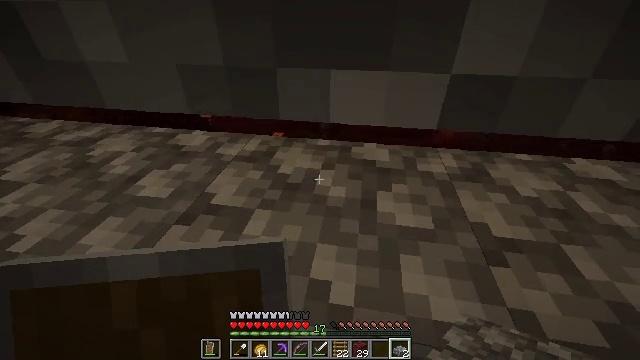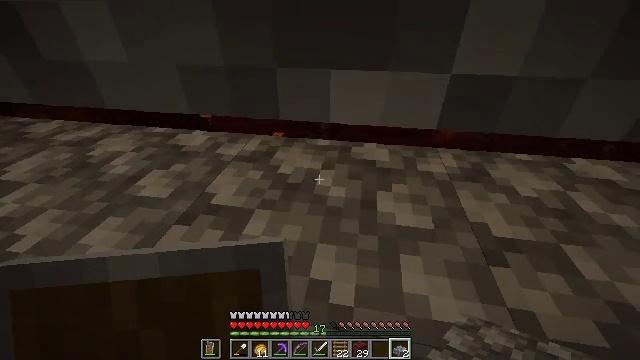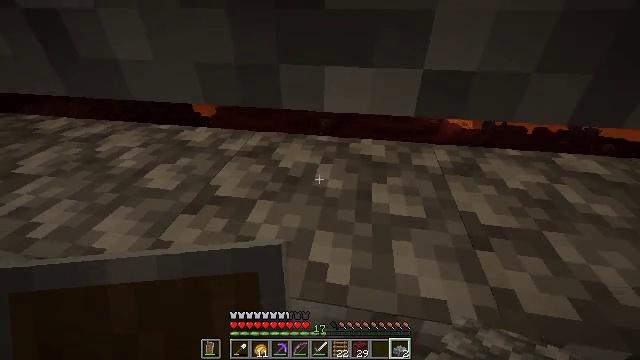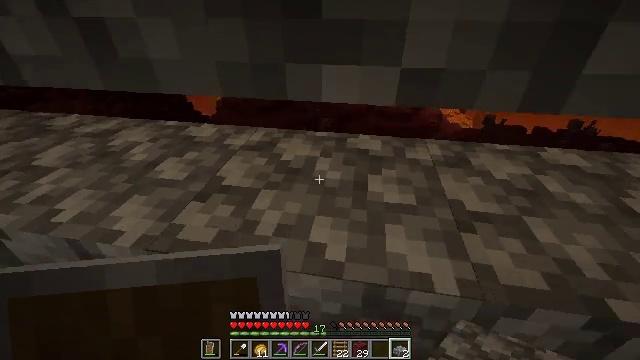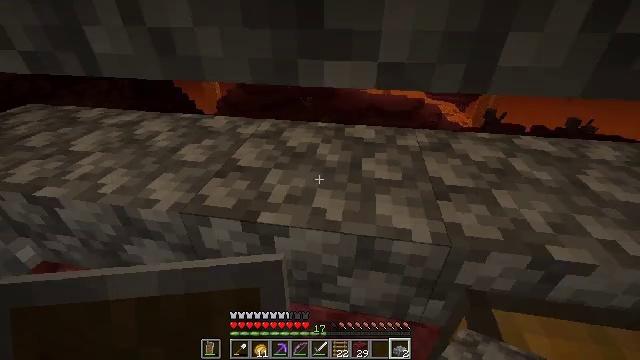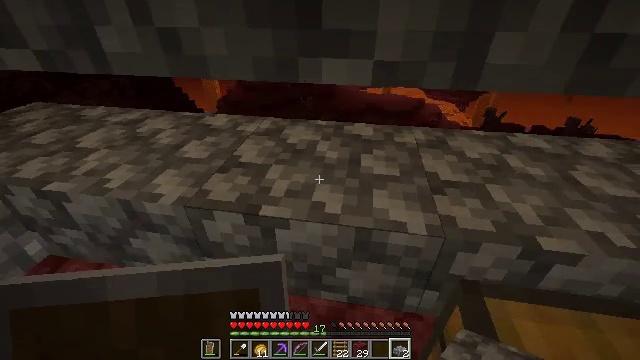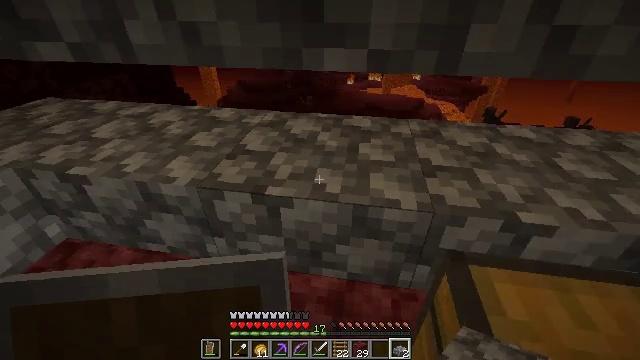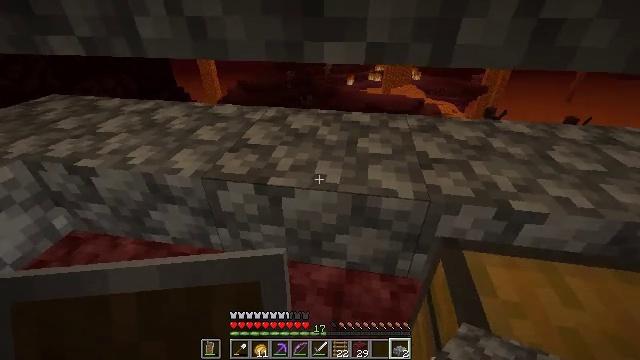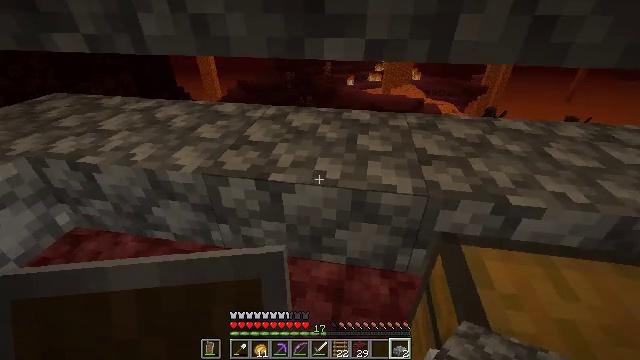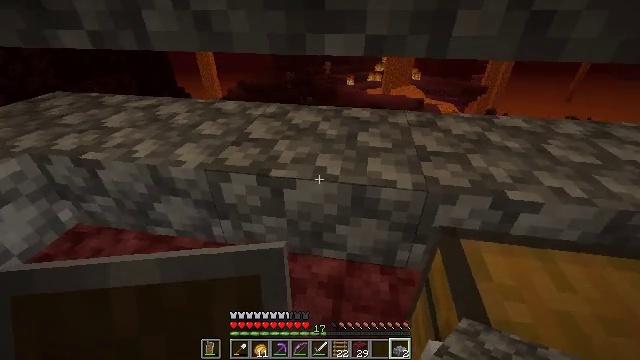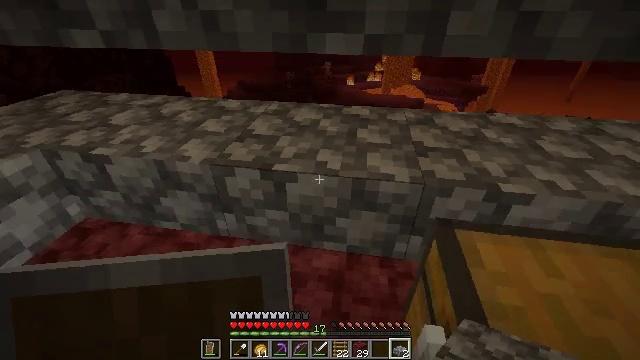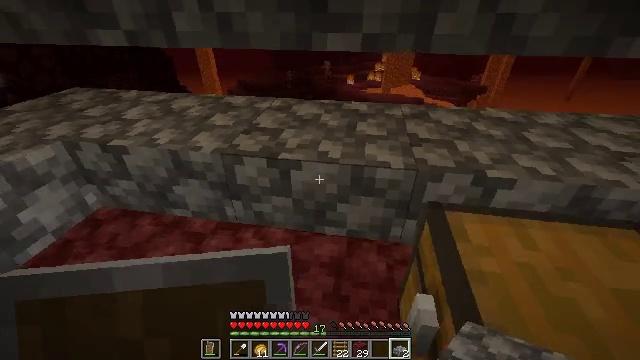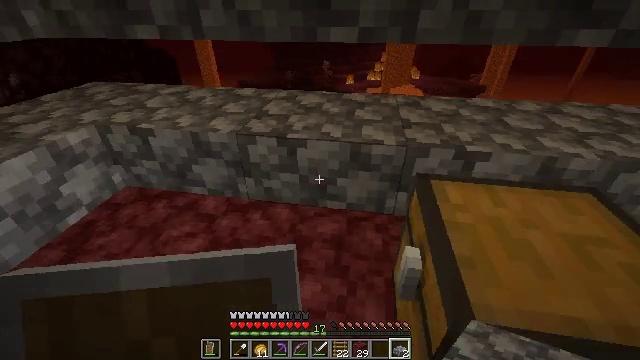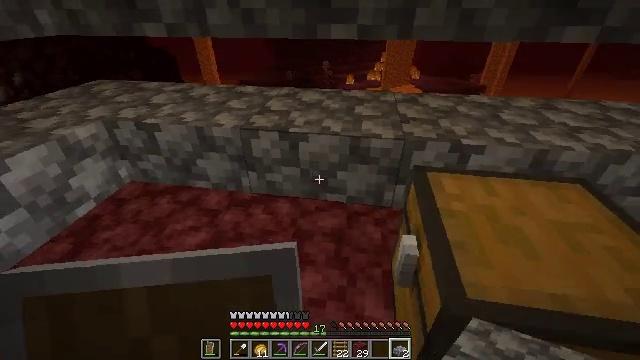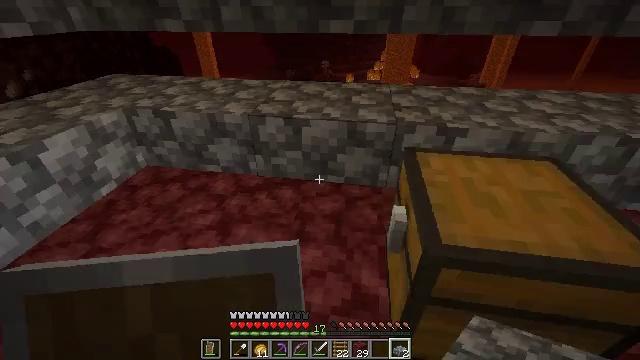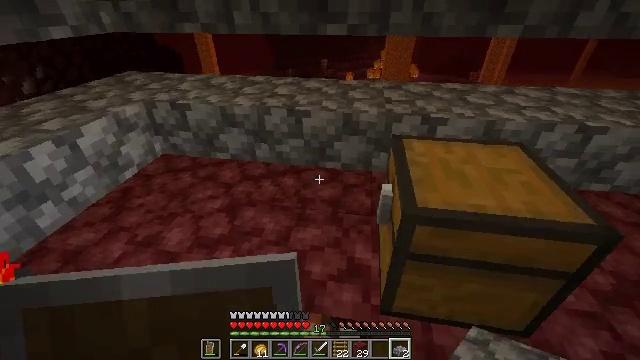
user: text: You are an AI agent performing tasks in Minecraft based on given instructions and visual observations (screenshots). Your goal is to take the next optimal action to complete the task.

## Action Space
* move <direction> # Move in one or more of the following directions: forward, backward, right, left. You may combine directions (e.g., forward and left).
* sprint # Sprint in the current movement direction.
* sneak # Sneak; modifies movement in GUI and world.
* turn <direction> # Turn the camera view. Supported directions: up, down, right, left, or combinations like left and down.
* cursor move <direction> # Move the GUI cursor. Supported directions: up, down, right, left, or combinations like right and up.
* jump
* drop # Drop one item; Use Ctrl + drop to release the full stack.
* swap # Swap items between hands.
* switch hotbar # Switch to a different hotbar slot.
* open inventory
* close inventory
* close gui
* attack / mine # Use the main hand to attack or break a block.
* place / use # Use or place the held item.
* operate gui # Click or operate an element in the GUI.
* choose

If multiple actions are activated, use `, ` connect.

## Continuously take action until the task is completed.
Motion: motion action
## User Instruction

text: Attack the cobblestone slab to gather it.
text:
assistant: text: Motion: no_op
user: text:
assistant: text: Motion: move back
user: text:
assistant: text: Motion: move back
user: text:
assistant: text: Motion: move back
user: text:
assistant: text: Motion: no_op
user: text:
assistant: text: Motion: no_op
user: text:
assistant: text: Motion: no_op
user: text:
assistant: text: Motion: no_op
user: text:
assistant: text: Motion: no_op
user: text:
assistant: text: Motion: move back
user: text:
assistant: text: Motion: move back
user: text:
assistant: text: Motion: move back
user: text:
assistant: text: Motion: move back
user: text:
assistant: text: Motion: move back
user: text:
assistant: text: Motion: move back
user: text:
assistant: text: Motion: no_op
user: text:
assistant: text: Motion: no_op
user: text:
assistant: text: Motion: no_op
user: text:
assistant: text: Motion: no_op
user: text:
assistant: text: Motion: no_op
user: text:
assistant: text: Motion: no_op
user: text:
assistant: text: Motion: no_op
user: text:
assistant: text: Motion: no_op
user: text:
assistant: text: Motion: no_op
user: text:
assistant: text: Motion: move forward
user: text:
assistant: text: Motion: move forward
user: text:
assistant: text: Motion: move forward
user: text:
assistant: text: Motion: move forward
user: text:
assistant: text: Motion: move forward
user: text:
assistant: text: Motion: move forward